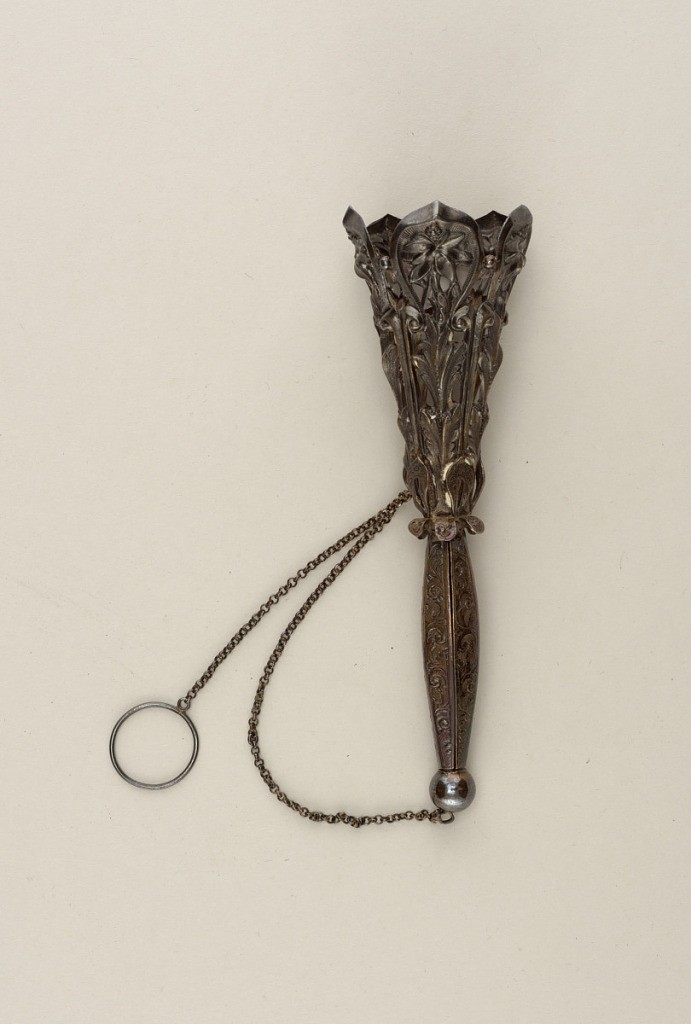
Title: Posey holder
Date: mid-19th century
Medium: Silver
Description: Five solid panels 9with engraved design) for handle; five open-work panels, each showing a simple upright flower, for bouquet. Chain with ring for finger.